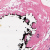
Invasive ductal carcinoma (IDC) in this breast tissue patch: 0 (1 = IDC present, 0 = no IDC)